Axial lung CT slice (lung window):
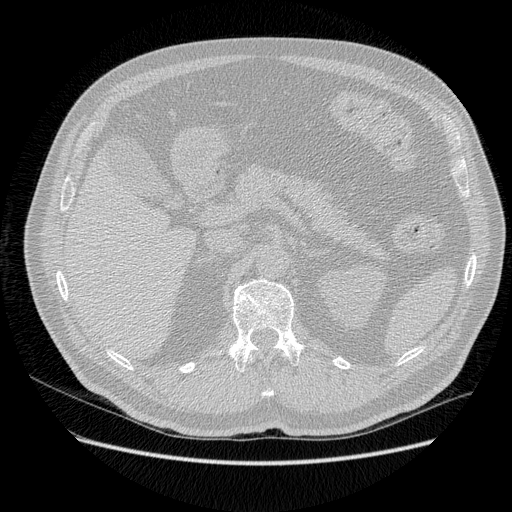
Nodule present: no